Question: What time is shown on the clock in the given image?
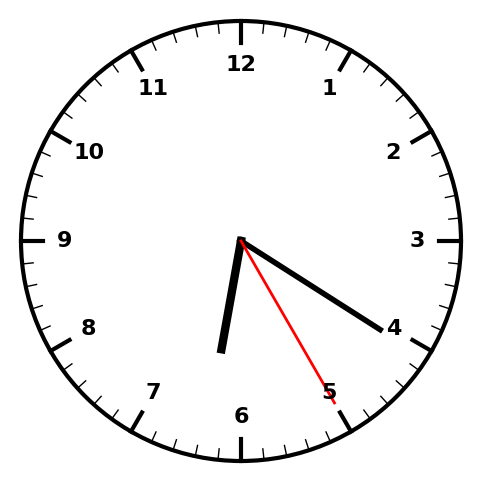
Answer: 06:20:25